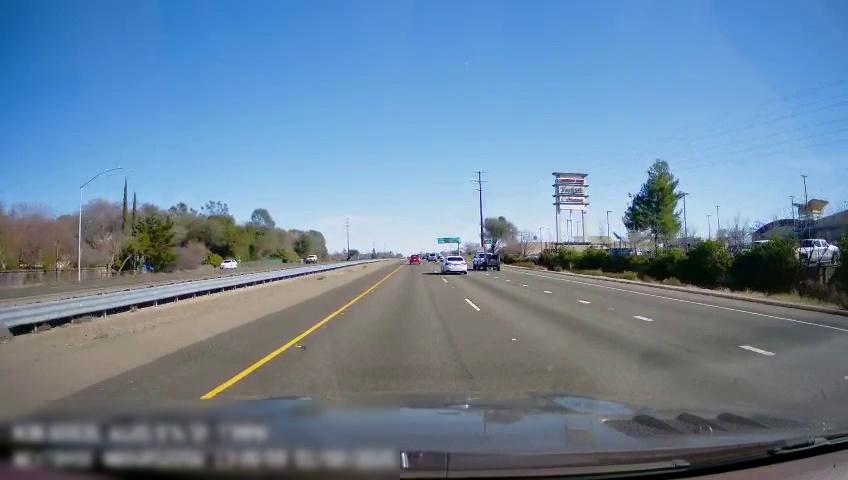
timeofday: Day
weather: Sunny
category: Drivable Space
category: Drivable Space
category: Vehicles | SUV
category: Vehicles | Other LV
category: Vehicles | Truck
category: Vehicles | SUV
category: Vehicles | SUV
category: Vehicles | SUV
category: Vehicles | SUV
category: Lanes | Current Lane
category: Lanes | Current Lane
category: Lanes | Alternate Lane
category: Lanes | Alternate Lane
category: Traffic | Signs